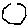
Label: hexagon